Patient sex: F
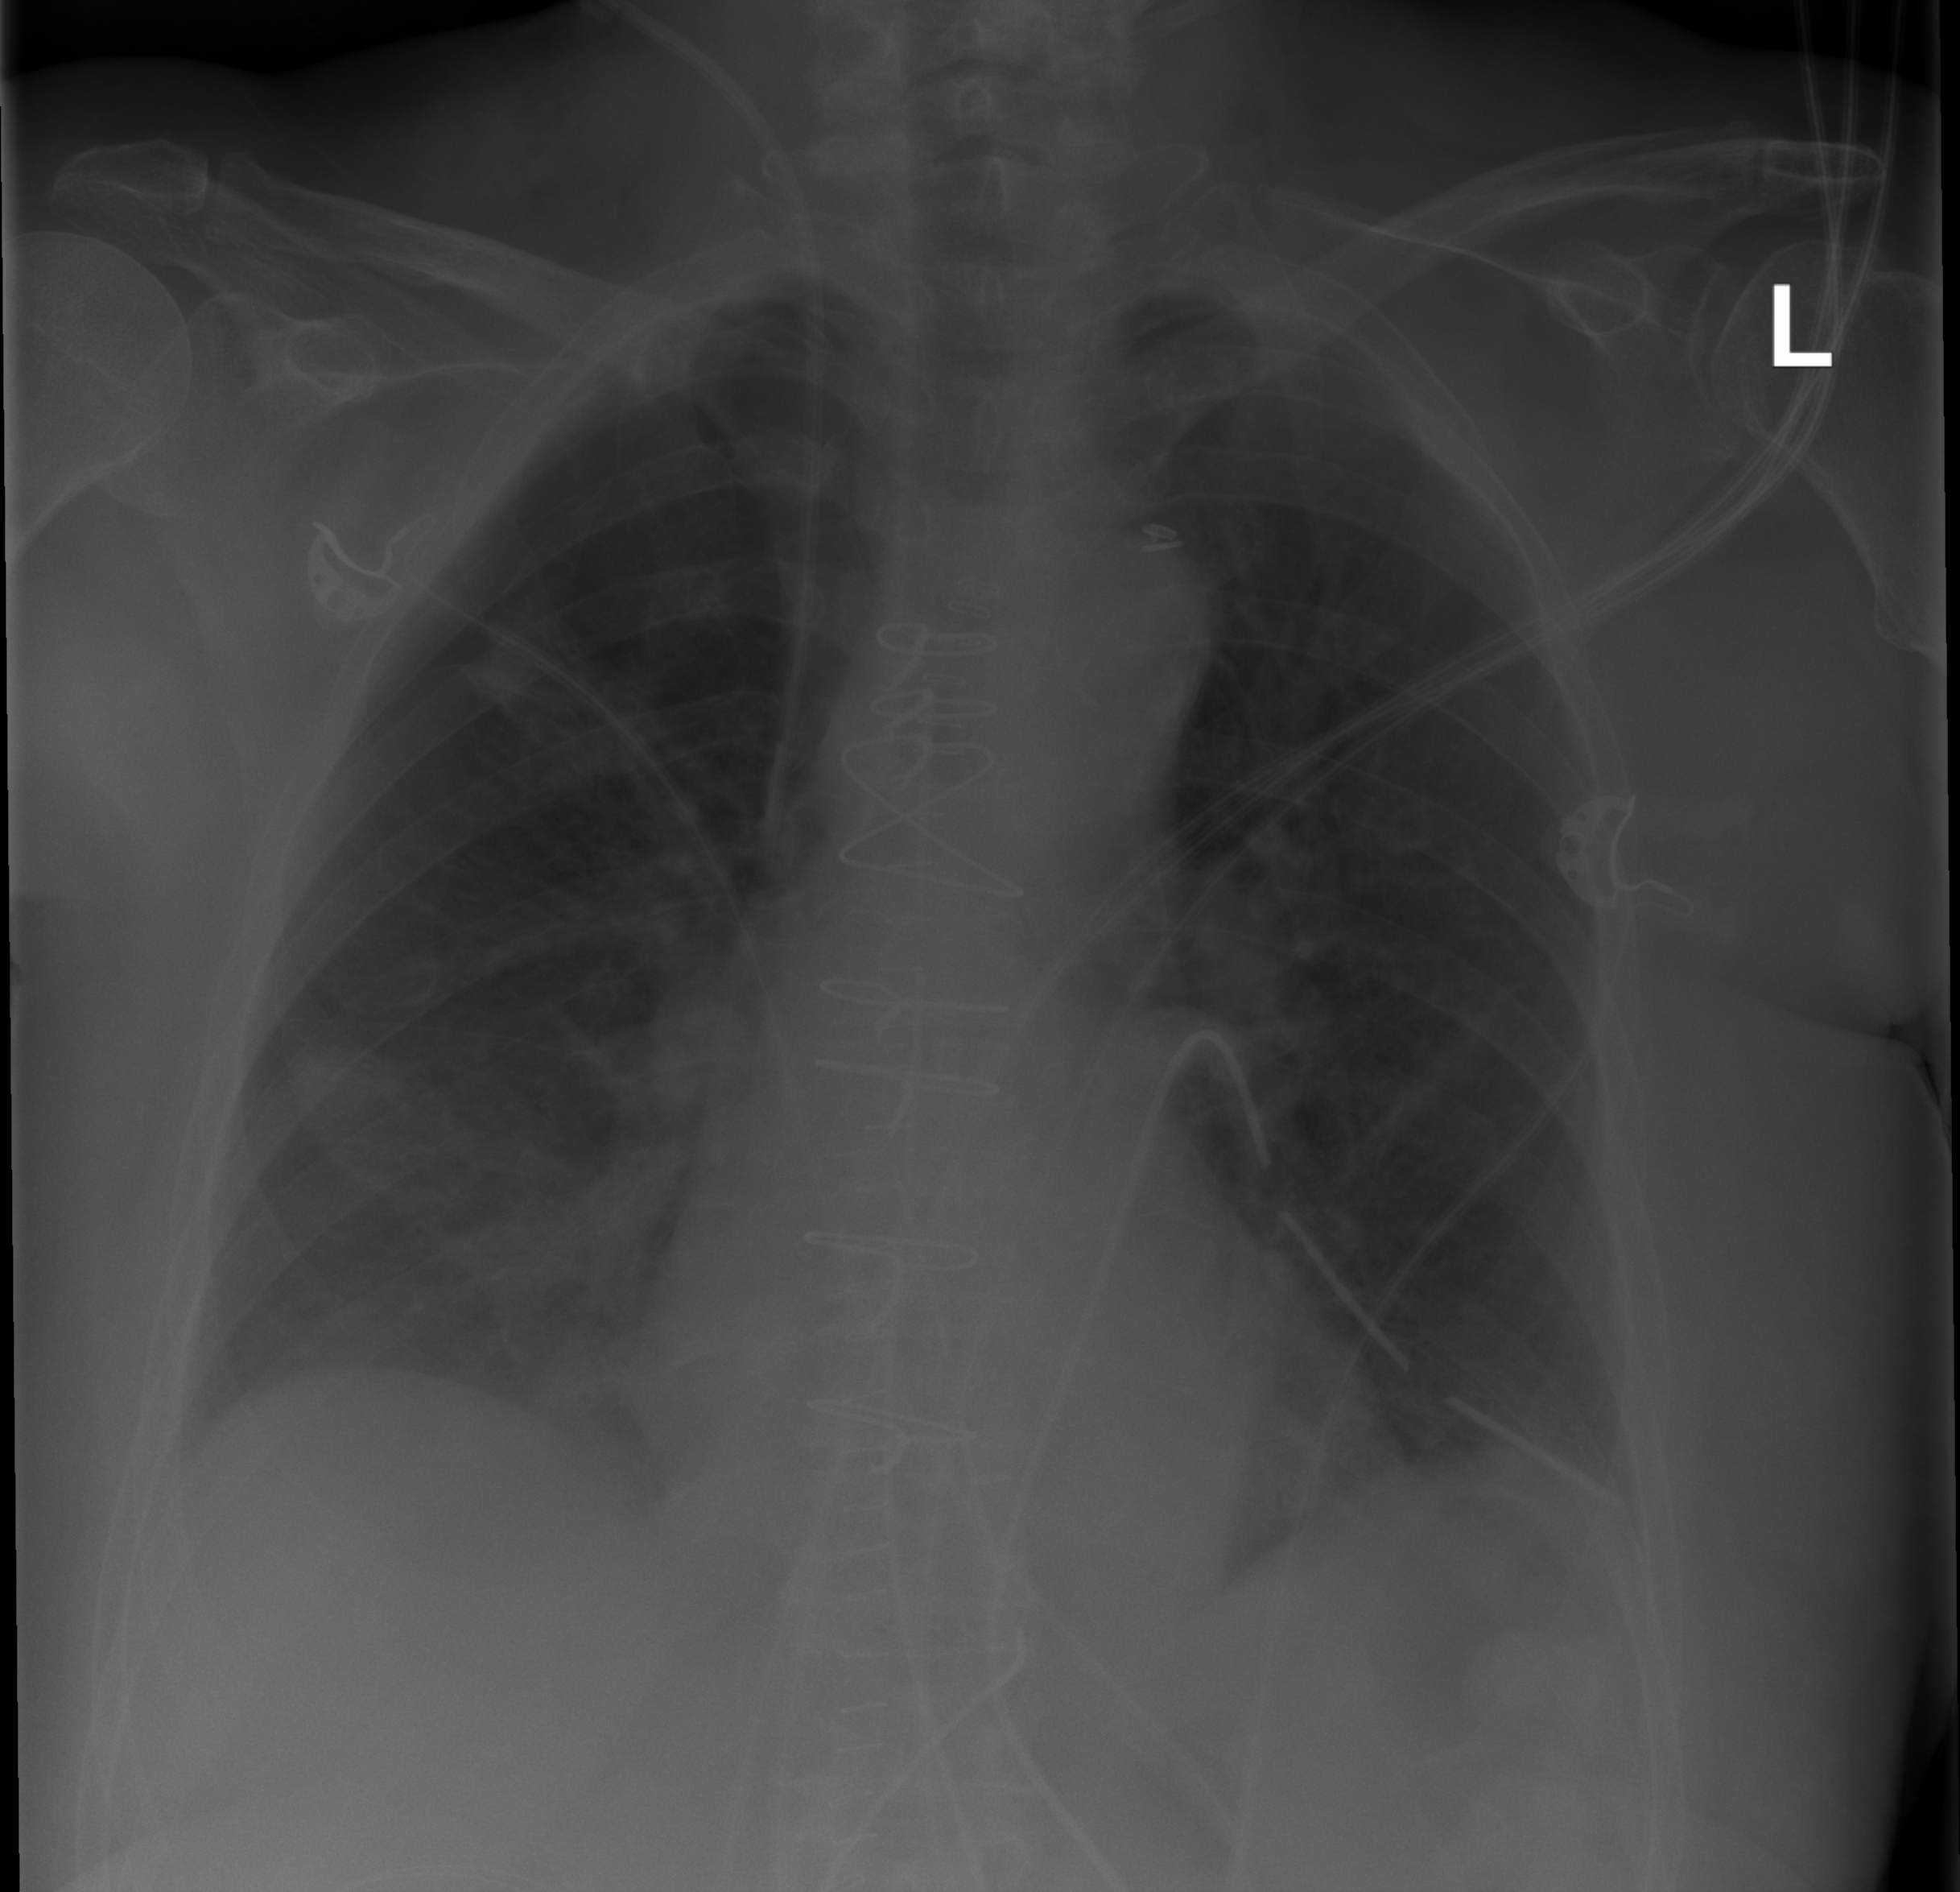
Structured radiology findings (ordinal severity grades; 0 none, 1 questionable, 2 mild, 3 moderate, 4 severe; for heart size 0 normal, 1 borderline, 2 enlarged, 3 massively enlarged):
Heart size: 0
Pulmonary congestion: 1
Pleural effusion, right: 1
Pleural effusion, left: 1
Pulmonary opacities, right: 0
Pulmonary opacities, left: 0
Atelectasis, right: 1
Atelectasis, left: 1